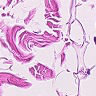
Metastatic tissue present: no